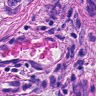
Metastatic tissue present: yes